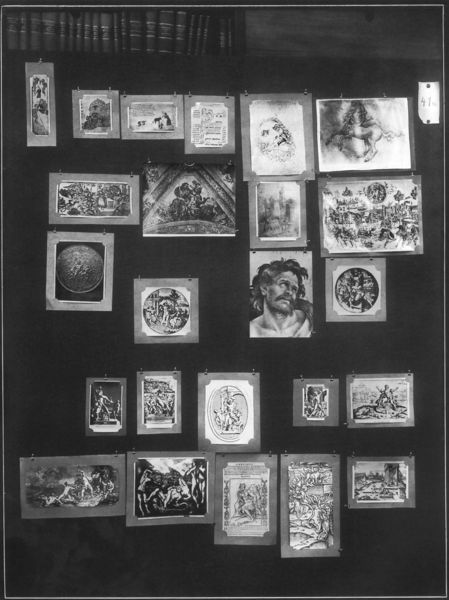
Titel: Mnemosyne (Bilderatlas, Fotos der Tafeln)
Künstler: Aby Warburg
Institution: London, The Warburg Institute Archive ©
Schlagwörter: kopf, mann, dreieck, schwarz, bart, regal, wand, kreis, oval, pferd, rund, skulptur, schrift, bilder, bücher, fotos, foto, fotografie, hängen, antike, schwarz-weiß, zwickel, reihen, gmälde, sammlung, museum, reproduktion, ordnung, vergleich, pathos, fotografien, tableau, dias, büche, warburg, aby warburg, mnemosyne, kollektion, aby warbrug, 41